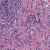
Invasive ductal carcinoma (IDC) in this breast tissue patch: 0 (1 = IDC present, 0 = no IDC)